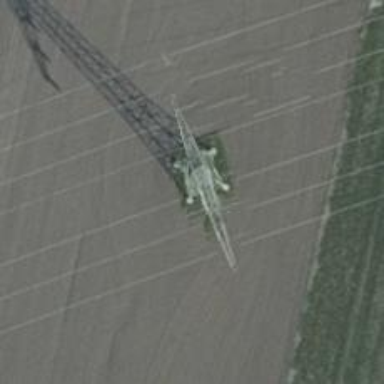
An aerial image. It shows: Power tower.